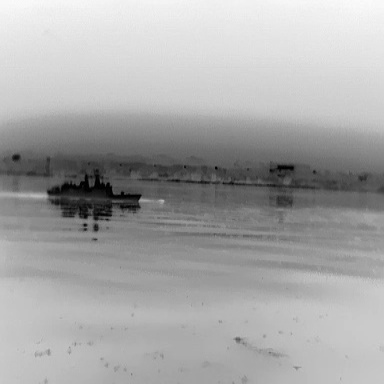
There is a warship in the infrared image.